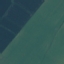
Land use / land cover: AnnualCrop